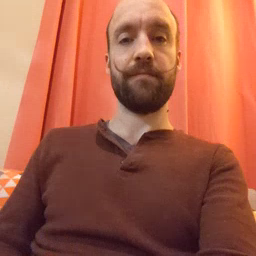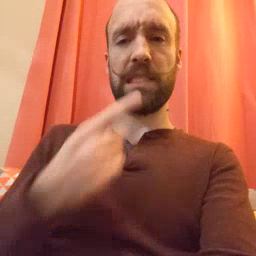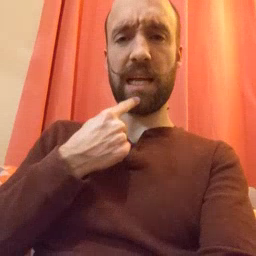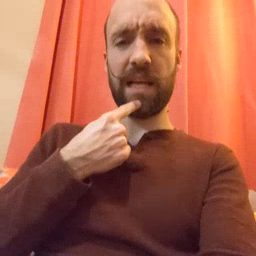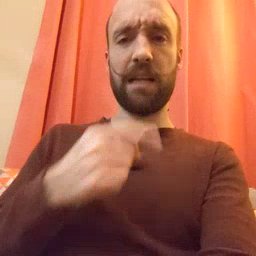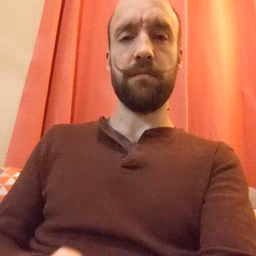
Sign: say